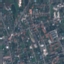
Label: Residential